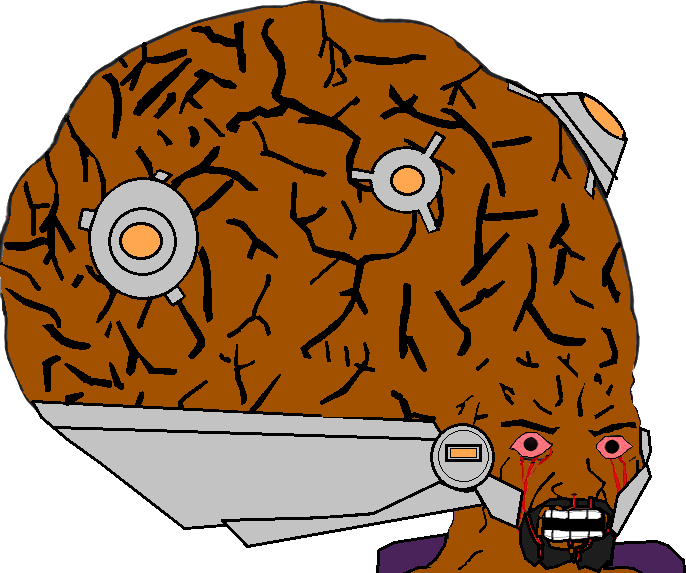
Label: 5_Rage